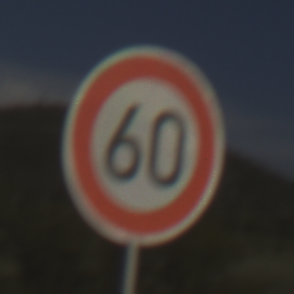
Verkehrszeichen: Geschwindigkeit60
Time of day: MorningAfternoon
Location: Outdoor (RoadRail)
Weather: PartlyCloudy
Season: NotSpecified
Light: Natural